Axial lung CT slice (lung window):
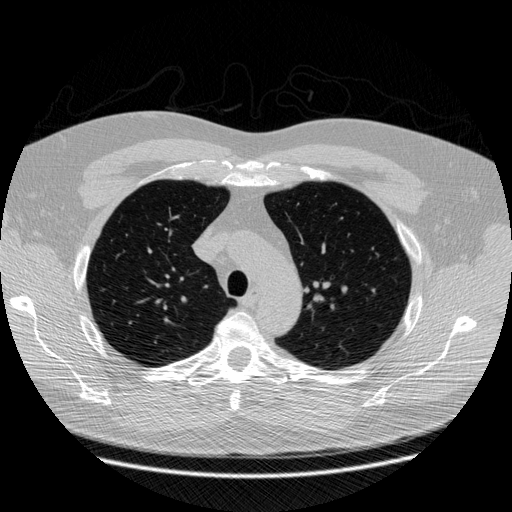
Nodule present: no